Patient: sex F, age 56
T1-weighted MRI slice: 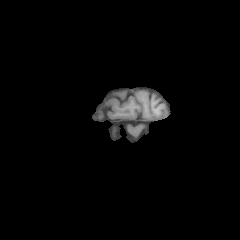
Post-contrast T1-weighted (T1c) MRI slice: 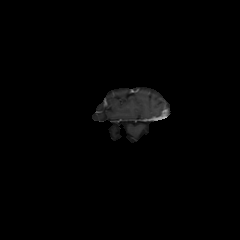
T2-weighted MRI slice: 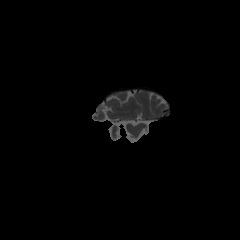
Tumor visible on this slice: no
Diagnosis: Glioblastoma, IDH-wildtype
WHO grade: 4